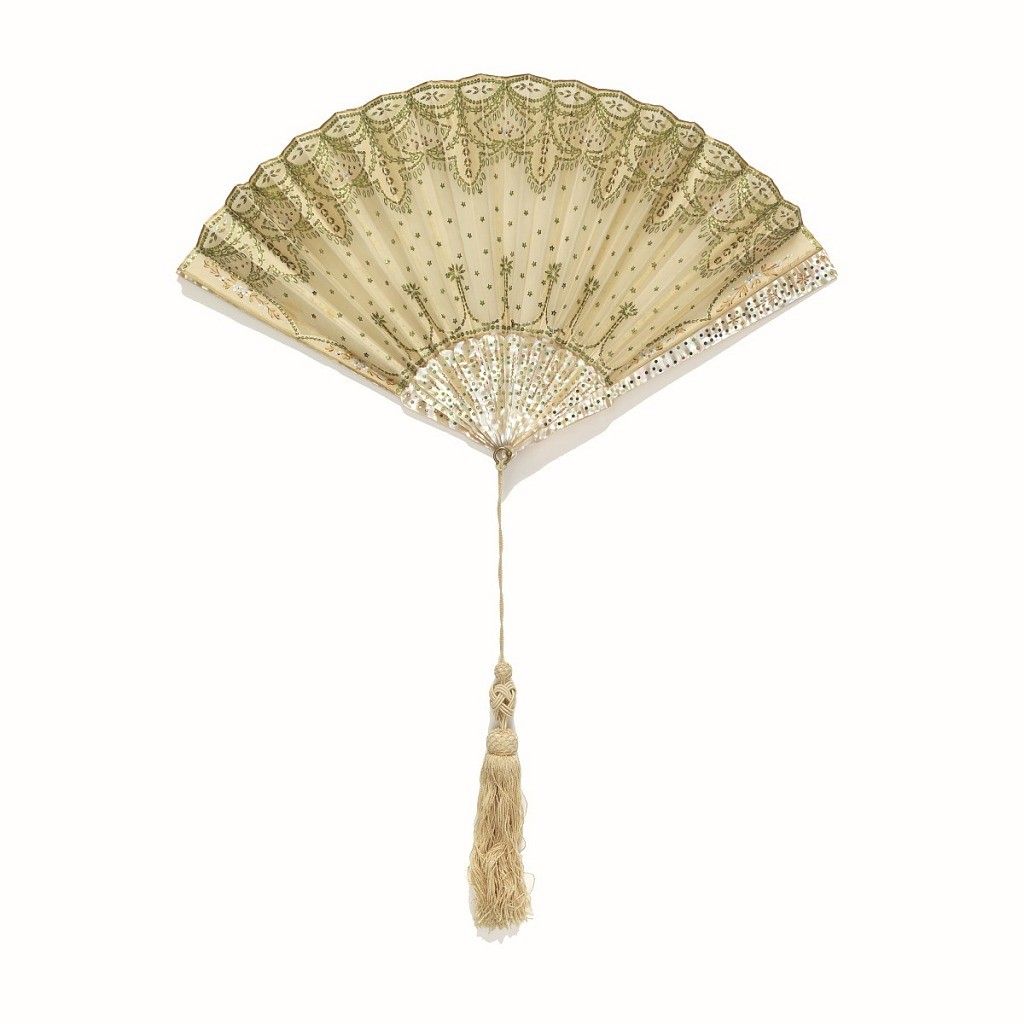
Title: Pleated fan
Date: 19th century
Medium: Silk leaf with applied motifs in silk and spangles, mother-of-pearl sticks with piqué, silk cord and tassel
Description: Pleated fan. Leaf of white gauze with applied white taffeta, gilt and green spangles. Sticks are mother-of-pearl with gilt and green piqué. White cord and tassel.